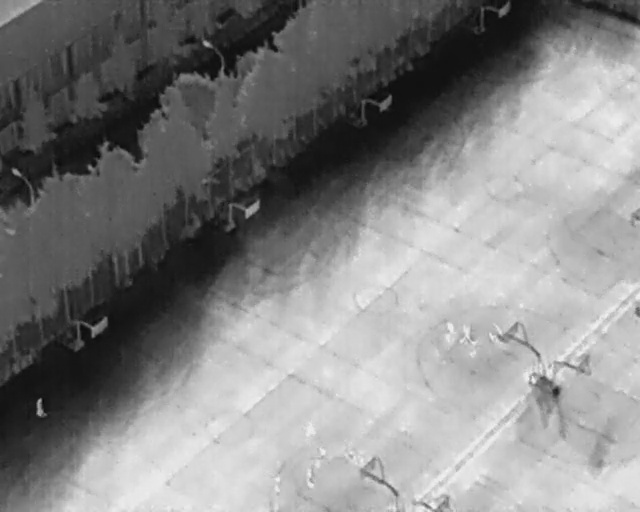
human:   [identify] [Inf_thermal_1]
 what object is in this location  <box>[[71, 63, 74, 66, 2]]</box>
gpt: <ref>1 large person at the right</ref>

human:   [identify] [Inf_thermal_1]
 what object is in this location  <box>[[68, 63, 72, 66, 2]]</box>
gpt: <ref>1 medium person at the right</ref>

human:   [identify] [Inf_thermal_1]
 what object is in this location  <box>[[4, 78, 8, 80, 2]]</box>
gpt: <ref>1 medium person at the bottom left</ref>